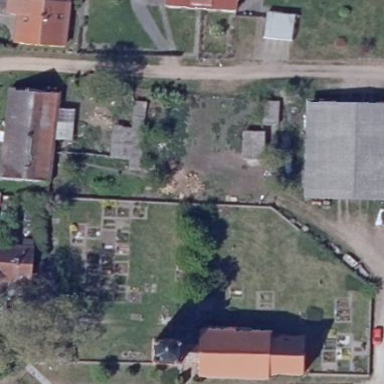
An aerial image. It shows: Graveyard.